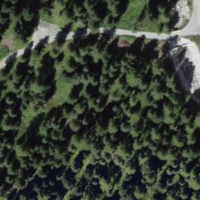
EUNIS habitat code: 43
Species observed at this site:
Stellaria graminea